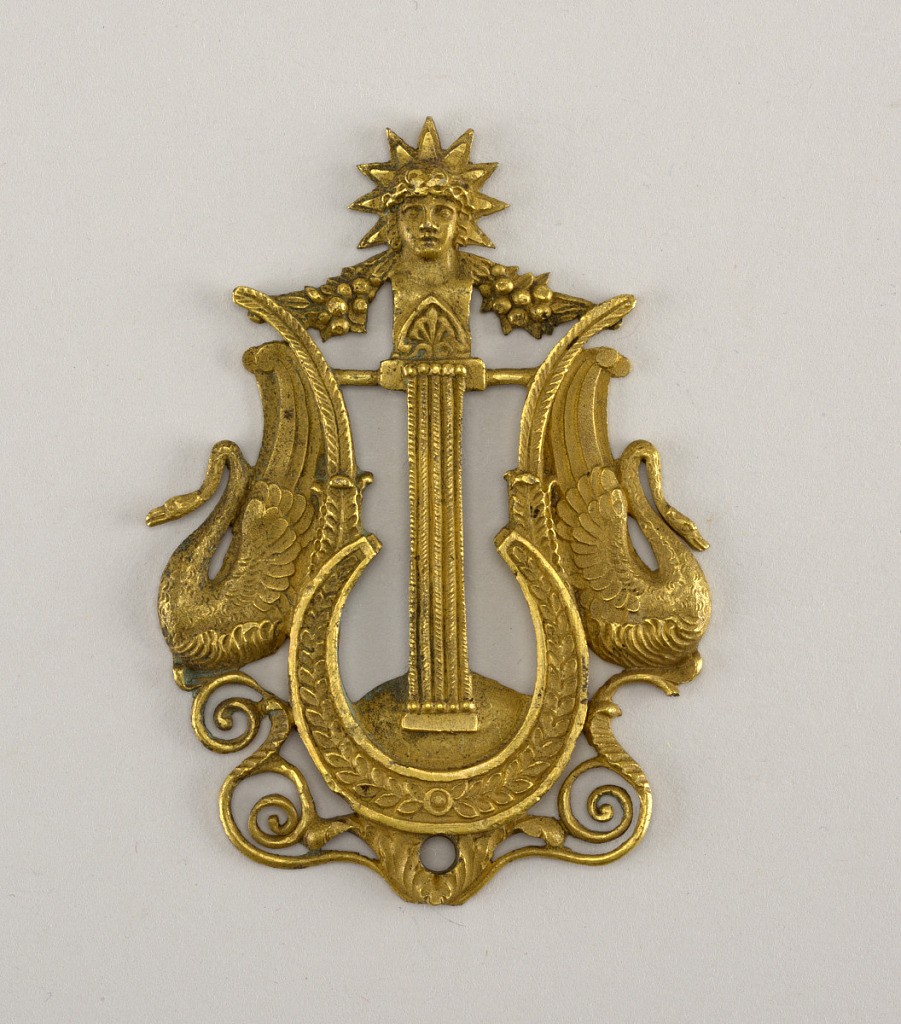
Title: Mount
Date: early 19th century
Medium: Gilt bronze
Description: Lyre with swans.